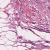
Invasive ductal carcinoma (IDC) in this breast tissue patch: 1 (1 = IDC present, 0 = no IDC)